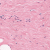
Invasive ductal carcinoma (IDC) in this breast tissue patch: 0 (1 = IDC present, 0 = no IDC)